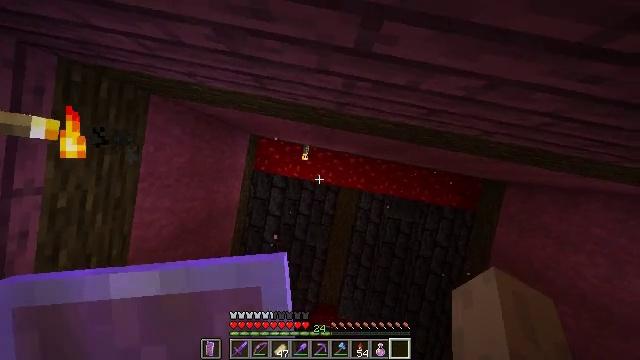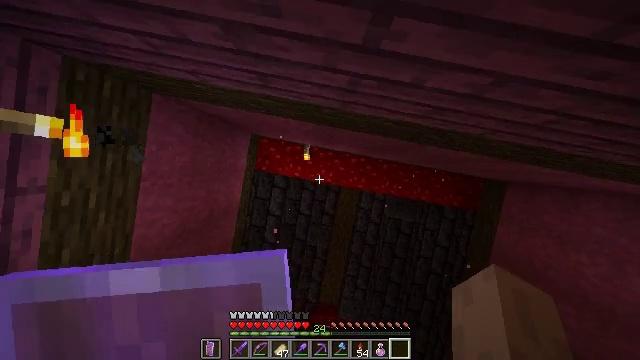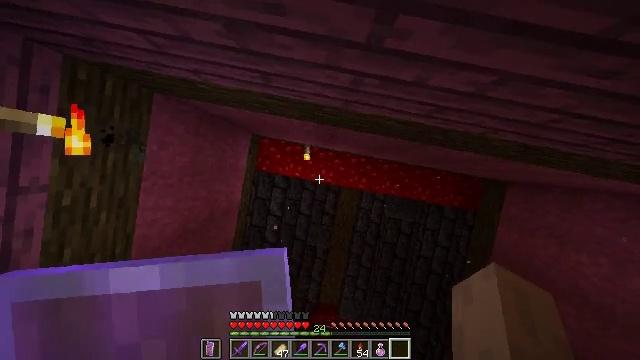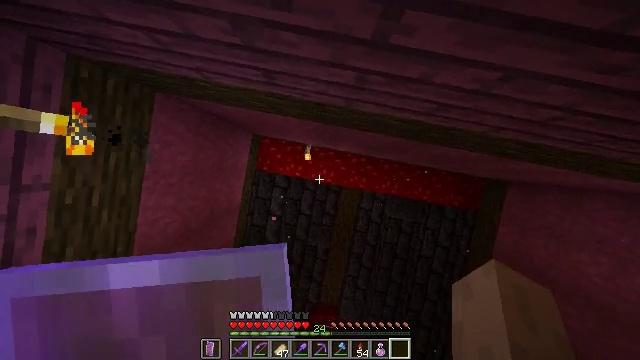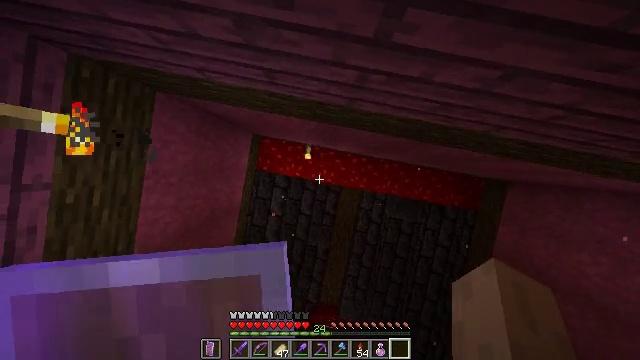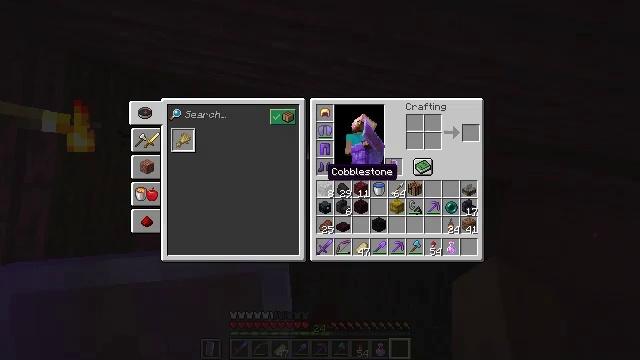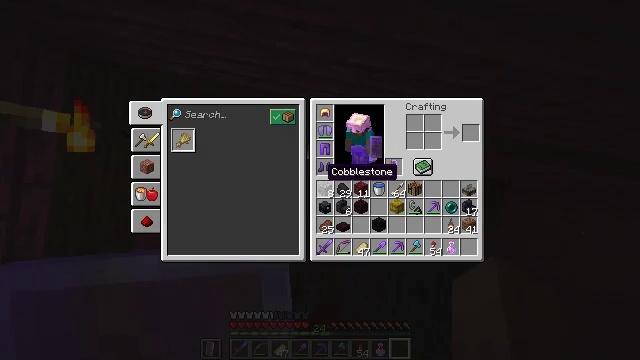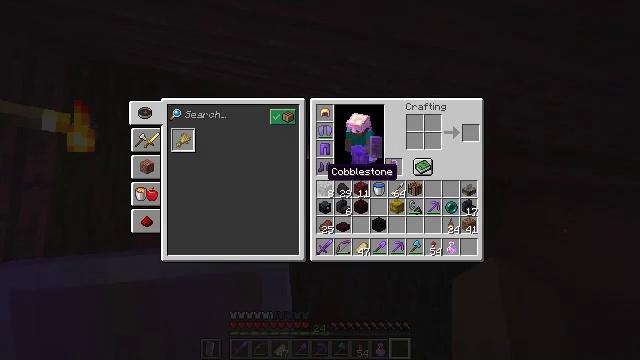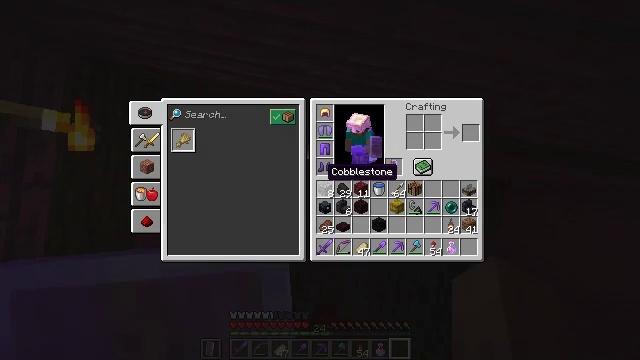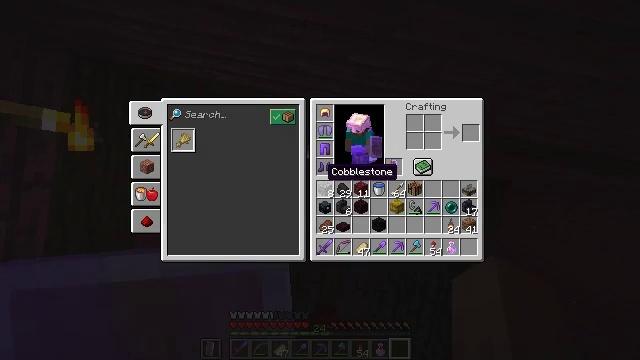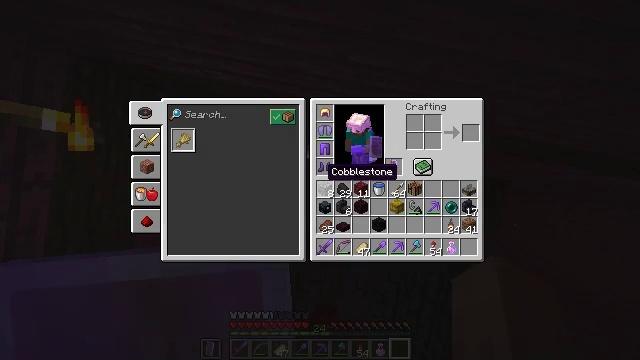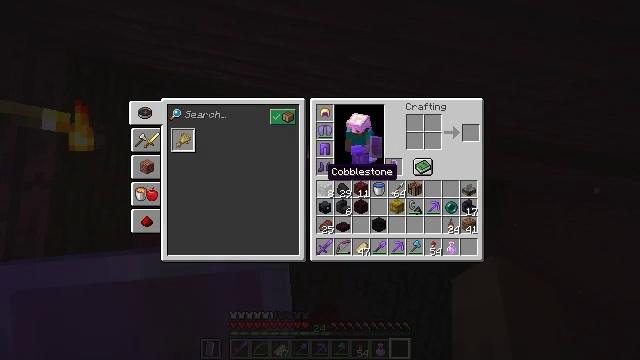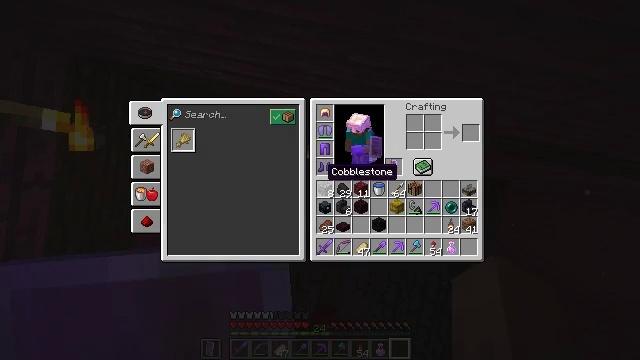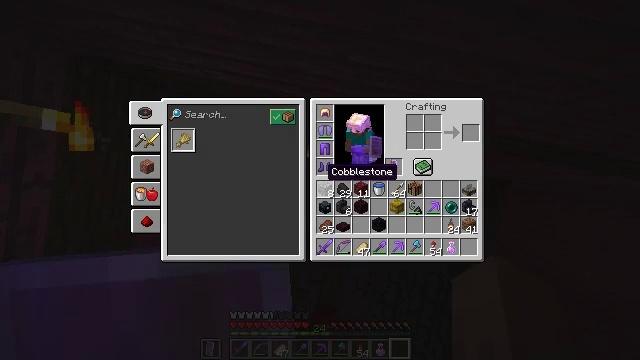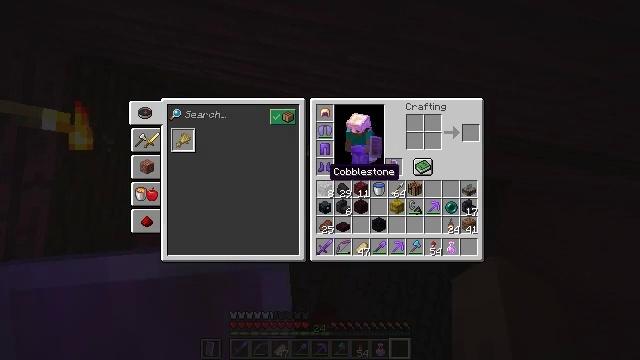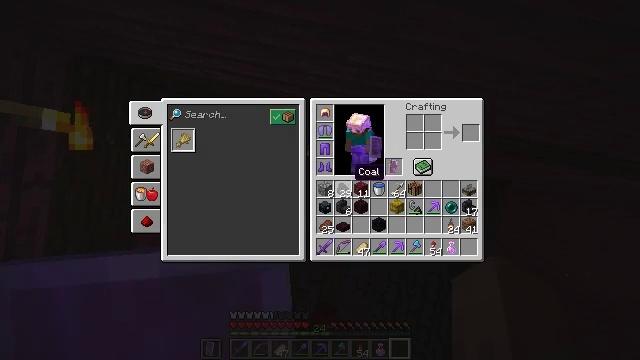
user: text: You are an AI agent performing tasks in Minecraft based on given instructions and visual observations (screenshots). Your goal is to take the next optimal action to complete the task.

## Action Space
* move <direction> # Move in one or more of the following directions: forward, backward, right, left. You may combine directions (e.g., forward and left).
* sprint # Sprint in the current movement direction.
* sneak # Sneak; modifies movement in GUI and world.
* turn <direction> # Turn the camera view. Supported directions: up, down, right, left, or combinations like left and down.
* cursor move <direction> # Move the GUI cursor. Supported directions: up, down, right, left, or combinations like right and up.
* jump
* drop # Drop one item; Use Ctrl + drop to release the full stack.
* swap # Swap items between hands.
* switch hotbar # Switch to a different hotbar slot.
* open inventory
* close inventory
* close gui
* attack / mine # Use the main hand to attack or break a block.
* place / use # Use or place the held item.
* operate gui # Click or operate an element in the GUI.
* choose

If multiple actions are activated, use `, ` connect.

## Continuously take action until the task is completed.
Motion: motion action
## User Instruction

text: Break the nether brick slab.
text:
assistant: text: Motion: no_op
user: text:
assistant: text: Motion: no_op
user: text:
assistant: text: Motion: no_op
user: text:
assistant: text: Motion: no_op
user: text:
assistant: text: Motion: close inventory
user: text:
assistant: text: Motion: close inventory
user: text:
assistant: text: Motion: close inventory
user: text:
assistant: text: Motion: no_op
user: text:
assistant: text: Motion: no_op
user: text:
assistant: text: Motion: no_op
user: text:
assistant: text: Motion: no_op
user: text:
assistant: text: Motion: no_op
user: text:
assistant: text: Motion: no_op
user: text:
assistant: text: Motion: no_op
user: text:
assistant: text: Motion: turn right
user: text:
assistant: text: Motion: turn right
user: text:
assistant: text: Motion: no_op
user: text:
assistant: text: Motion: no_op
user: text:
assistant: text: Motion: no_op
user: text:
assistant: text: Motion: no_op
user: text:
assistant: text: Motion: no_op
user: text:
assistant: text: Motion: no_op
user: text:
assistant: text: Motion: turn right and down
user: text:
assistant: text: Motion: turn right and down
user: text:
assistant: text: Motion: turn right
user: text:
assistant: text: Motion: no_op
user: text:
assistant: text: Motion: no_op
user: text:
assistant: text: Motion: no_op
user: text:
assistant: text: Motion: turn right
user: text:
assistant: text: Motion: no_op